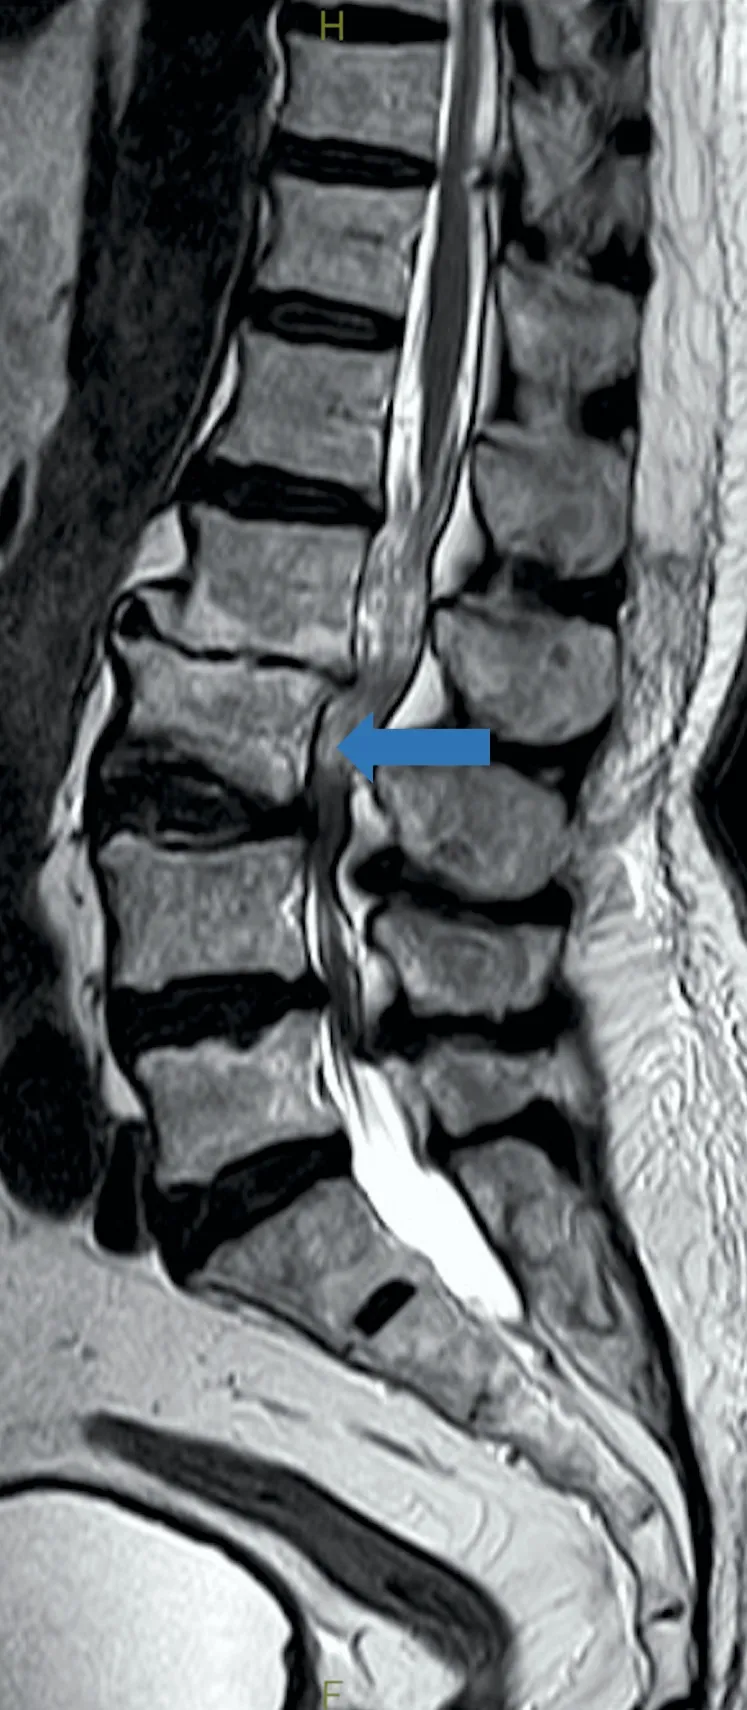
Magnetic resonance imaging of the lumbar spine on arrival revealed an L3 fracture (blue arrow).
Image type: radiology (mri)